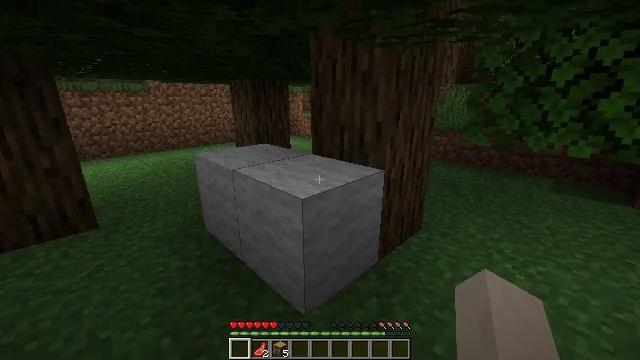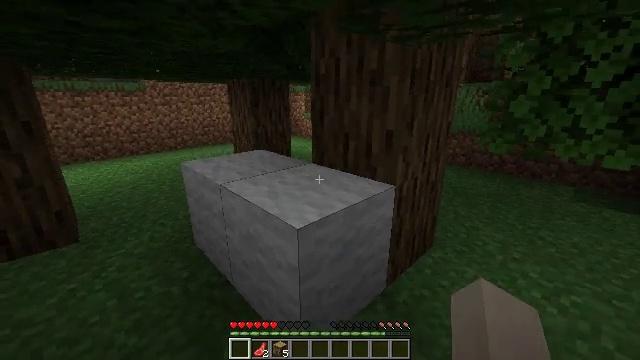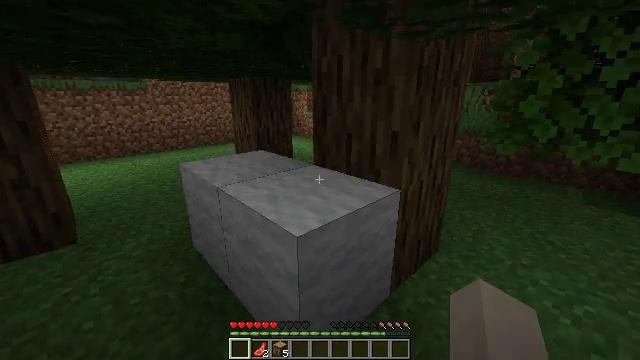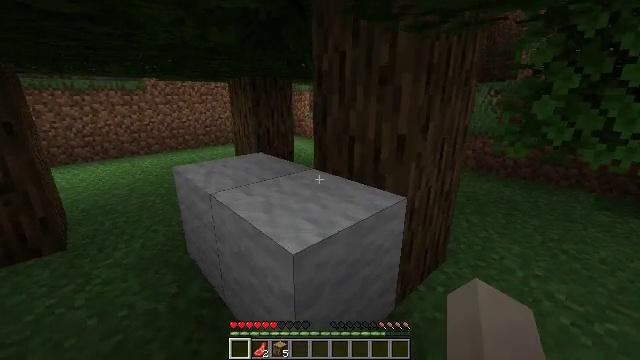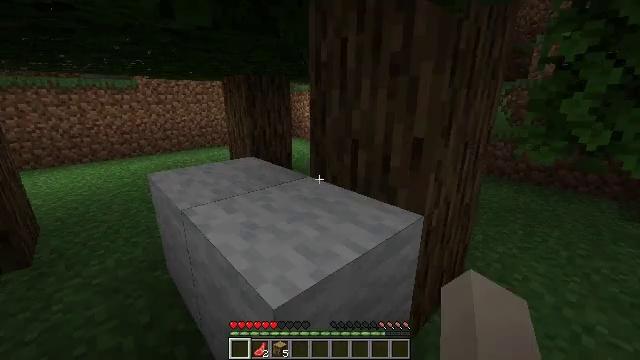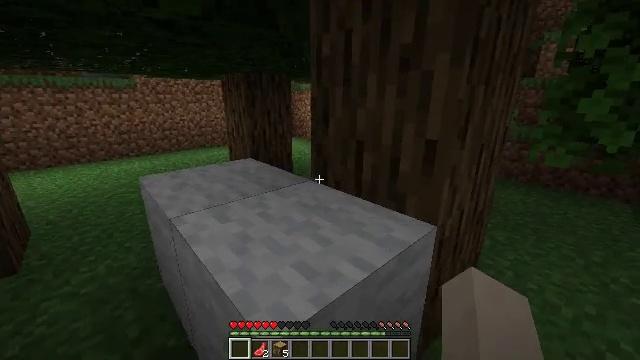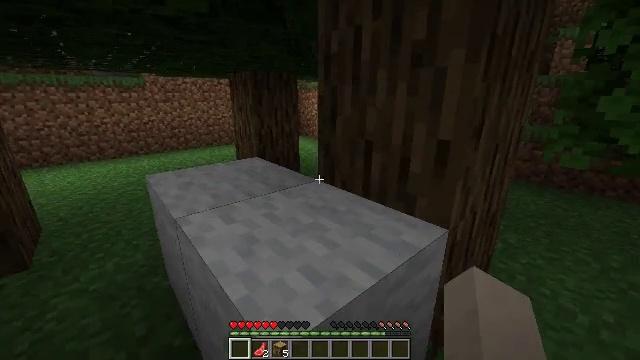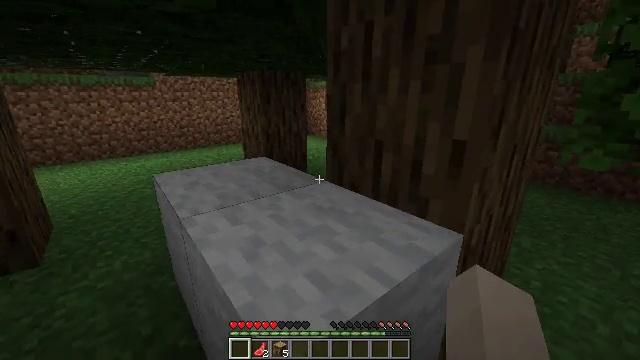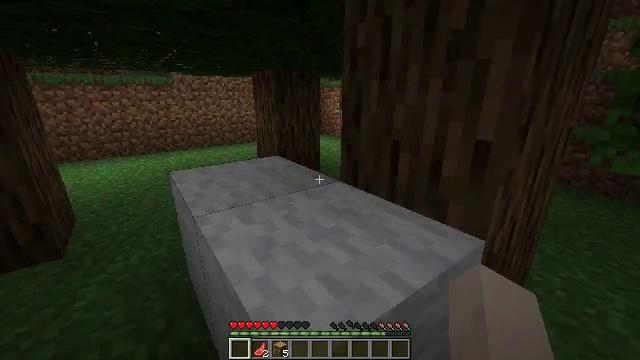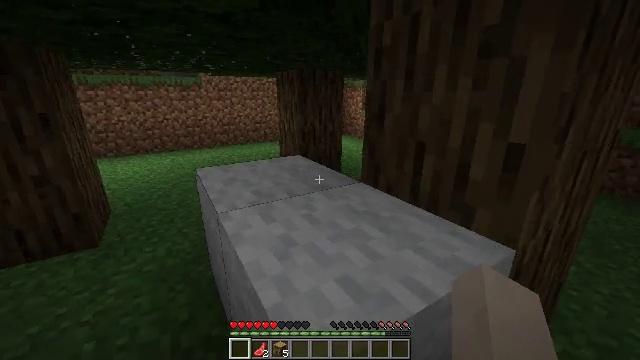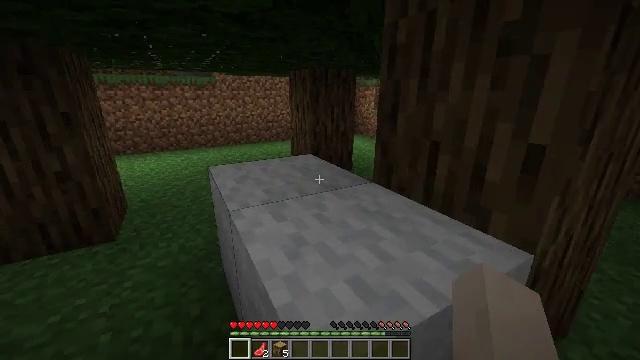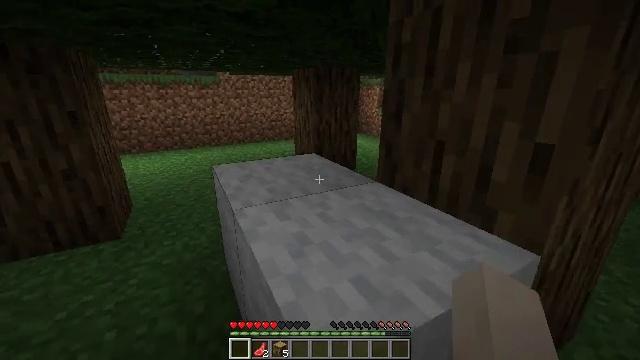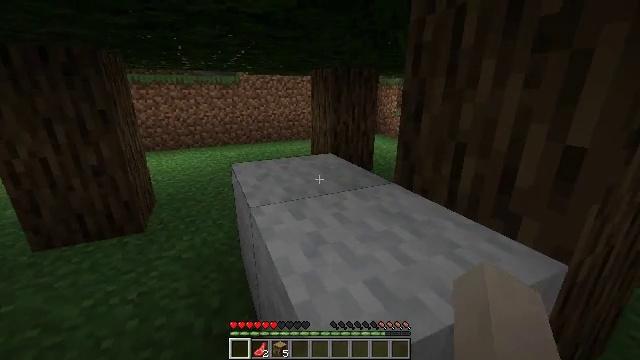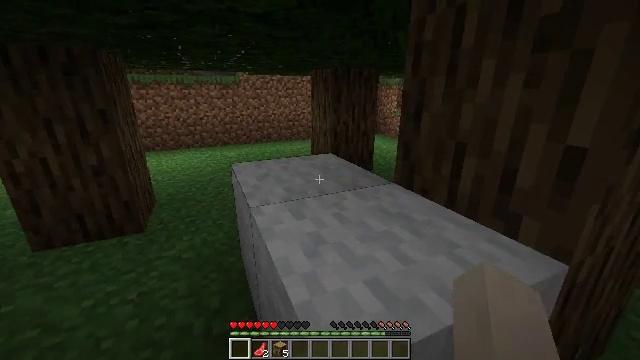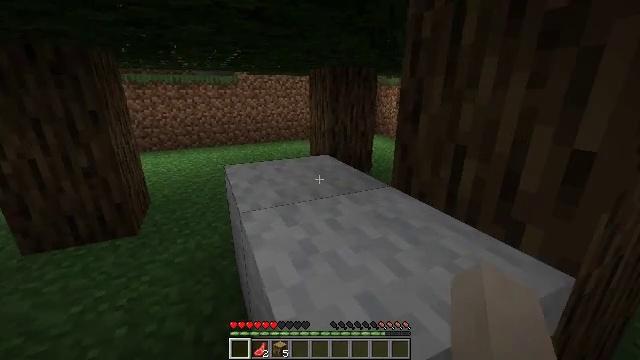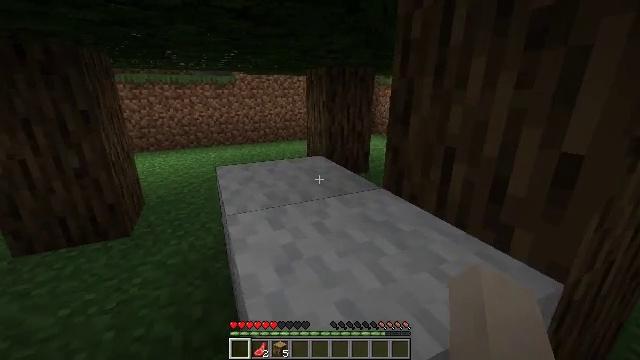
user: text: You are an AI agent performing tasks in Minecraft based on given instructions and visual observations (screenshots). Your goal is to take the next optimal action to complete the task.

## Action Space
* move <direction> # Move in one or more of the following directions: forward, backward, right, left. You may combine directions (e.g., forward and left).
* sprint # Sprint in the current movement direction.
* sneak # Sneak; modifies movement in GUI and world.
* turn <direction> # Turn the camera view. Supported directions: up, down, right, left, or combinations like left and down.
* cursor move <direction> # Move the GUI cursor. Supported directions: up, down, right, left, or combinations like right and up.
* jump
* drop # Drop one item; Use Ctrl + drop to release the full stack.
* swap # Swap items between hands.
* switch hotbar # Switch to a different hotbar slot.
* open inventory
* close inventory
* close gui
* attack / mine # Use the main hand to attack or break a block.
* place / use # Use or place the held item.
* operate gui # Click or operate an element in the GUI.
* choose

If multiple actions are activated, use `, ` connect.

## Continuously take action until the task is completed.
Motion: motion action
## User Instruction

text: Break the white wool for crafting.
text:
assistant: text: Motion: move forward
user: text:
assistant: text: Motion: move forward
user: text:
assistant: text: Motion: move forward
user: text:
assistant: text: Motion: move forward
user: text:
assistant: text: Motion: no_op
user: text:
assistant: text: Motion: turn left
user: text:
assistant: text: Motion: turn left
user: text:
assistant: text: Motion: turn left
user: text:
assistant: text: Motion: turn left
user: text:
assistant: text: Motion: turn left
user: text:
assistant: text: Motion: no_op
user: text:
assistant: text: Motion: turn left
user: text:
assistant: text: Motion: move forward
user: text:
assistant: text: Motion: move forward
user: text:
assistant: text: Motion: move forward
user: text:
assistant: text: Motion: move forward
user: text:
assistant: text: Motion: move forward
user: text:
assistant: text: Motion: move forward
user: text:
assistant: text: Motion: no_op
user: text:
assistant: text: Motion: turn right
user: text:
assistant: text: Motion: turn right
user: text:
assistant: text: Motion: no_op
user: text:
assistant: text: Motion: no_op
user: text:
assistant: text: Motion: turn left
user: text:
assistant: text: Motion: turn left
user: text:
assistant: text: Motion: turn left
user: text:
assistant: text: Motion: turn left
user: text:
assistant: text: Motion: turn left
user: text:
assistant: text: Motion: turn left
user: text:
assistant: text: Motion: no_op